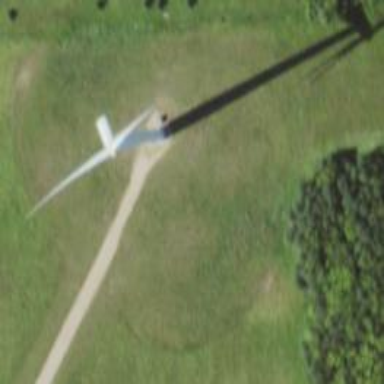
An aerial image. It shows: Wind generator using horizontal axis wind turbines.